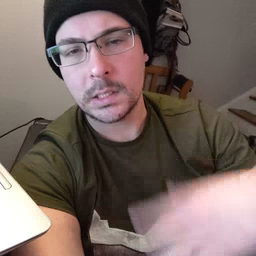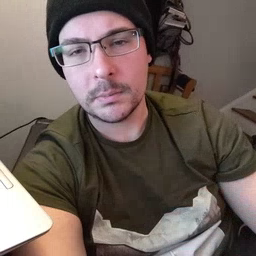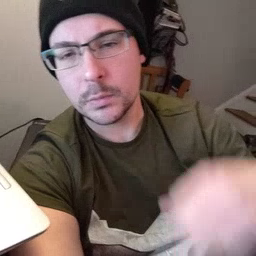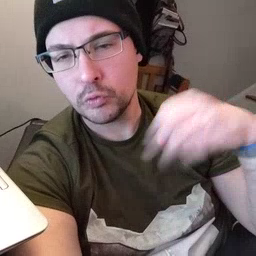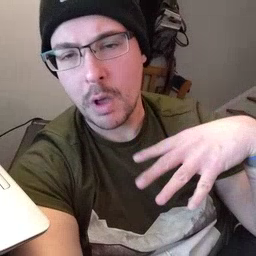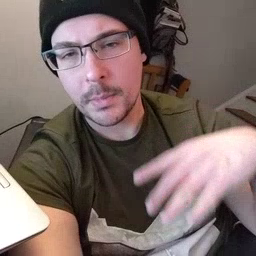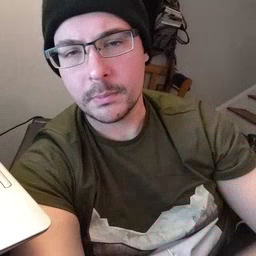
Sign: drop